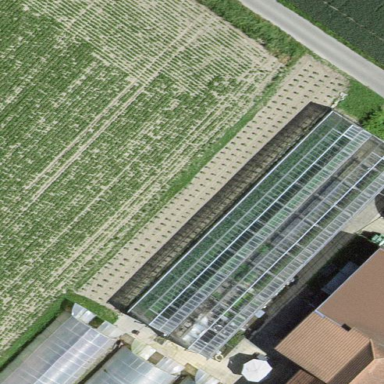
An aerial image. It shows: Greenhouse.